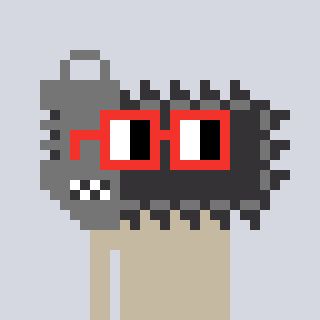
a pixel art character with square red glasses, a chainsaw-shaped head and a bege-colored body on a cool background